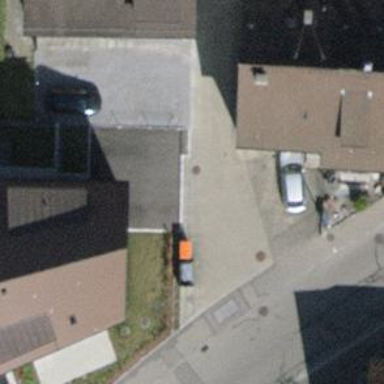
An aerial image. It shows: Residential road with paving stones.